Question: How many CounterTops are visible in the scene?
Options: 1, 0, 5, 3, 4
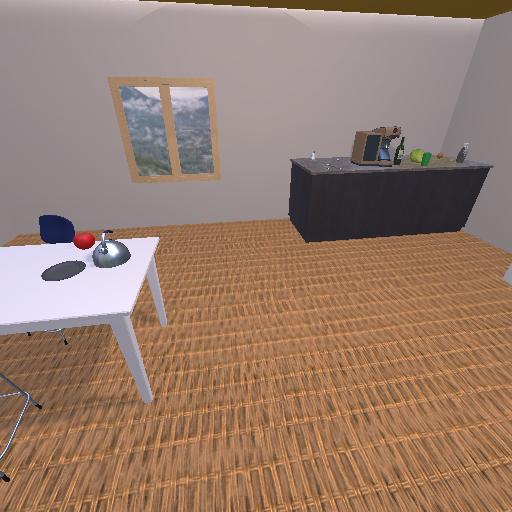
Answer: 1